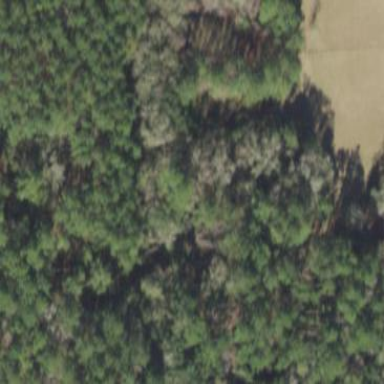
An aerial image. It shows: Woodland with needle-leaved trees.